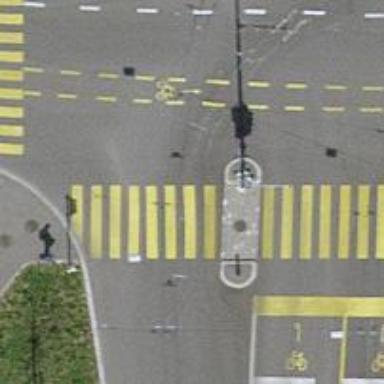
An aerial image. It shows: Road crossing with traffic signals and pedestrian island.